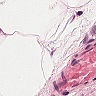
Metastatic tissue present: no